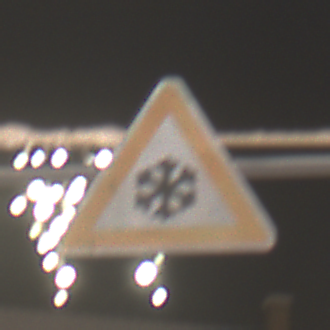
Verkehrszeichen: SchneeOderEisglaette
Umgebung: Outdoor, Urban
Tageszeit: Night
Wetter: Overcast
Licht: Artificial
Jahreszeit: Winter
Kontrast: MediumContrast